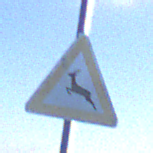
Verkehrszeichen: WildwechselRechts
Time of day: MorningAfternoon
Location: Outdoor (Nature)
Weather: PartlyCloudy
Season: NotSpecified
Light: Natural